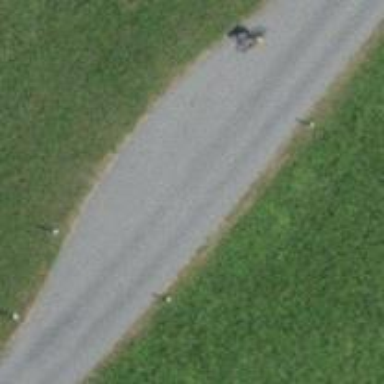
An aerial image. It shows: Passing place on the road.